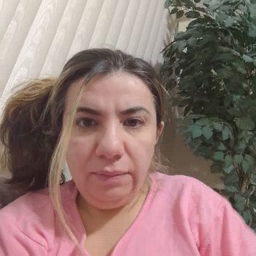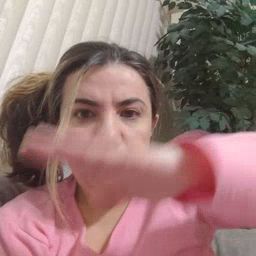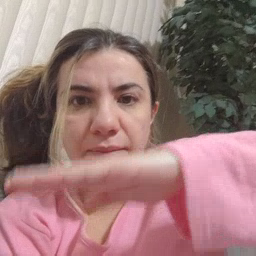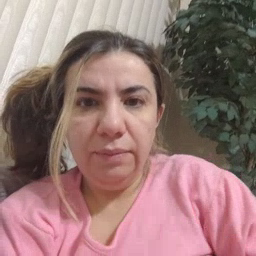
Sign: table